Question: I have a core data model like this:

and I'm trying to query all the movies showing a theater with particular schedule.
But I can not figure out how can I this query with NSPredicate.
I tried this:
'''
NSPredicate *moviesPredicate = [NSPredicate predicateWithFormat:@"SUBQUERY (movies, $x, $x.movies.showTimes == %@ AND $x.movies.theater.nameOfTheater == %@).@count >0", showTime, theater];
'''
but didn't work. Any of you knows what I'm doing wrong?
I'll really appreciate your help
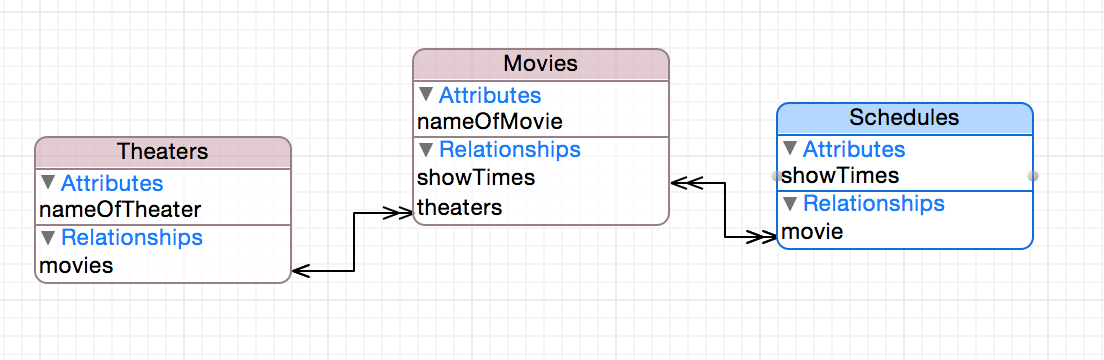
Answer: I'm assuming from your stated objective ("... query all the movies showing a theater with particular schedule") that the entity for your NSFetchRequest is 'Movies'. If so, the attribute and relationship names you use should all be relative to that entity. Hence the theatre name will be given by 'theaters.nameOfTheater' and the show times will be 'showTimes.showTimes'. Because there are many 'Schedules' for a given 'Movie', your predicate needs to select a movie if ANY of the 'showTimes.showTimes' match your requirement. So one way to write the predicate would be:
'''
NSPredicate *moviesPredicate = [NSPredicate predicateWithFormat:@"theaters.nameOfTheater == %@ AND (ANY showTimes.showTimes == %@)", theater, showTime];
'''
Alternatively, the ANY clause can be rewritten as a SUBQUERY:
'''
NSPredicate *moviesPredicate = [NSPredicate predicateWithFormat:@"theaters.nameOfTheater == %@ AND SUBQUERY(showTimes, $x, $x.showTimes == %@).@count > 0", theater, showTime];
'''
As a broader recommendation, I would make some changes the names of your attributes and entities; it will help to make things clearer:
1. Entity names should generally be singular, so Movie not Movies, Theatre not Theatres and Schedule not Schedules.
2. Likewise the names of relationships should reflect whether they are to-one or to-many. So the Movie entity should have a relationship theatre since it is to-one, and the Schedule entity should have a relationship movies since it is to-many.
Finally, I think you could improve your data model. Currently, each Movie can have only one Theater. In practice, I would imagine that a movie will be shown at more than one theater! Personally, I would have a model like this:

So each 'Schedule' relates to only one 'Movie' and one 'Theater'. But each 'Theater' has many 'showings', and each 'Movie' has many 'screenings'. Using this model, the predicate to meet your query would be:
'''
NSPredicate *moviesPredicate = [NSPredicate predicateWithFormat:@"SUBQUERY(screenings, $x, $x.theater.nameOfTheater == %@ AND $x.showTime == %@).@count > 0", theater, showTime];
'''